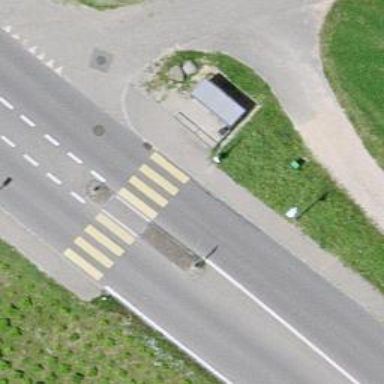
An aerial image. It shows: Bus stop with shelter.